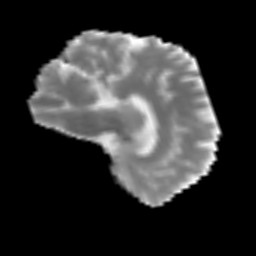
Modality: MD
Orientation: sagittal
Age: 70
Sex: male
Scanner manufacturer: siemens
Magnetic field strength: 3 T
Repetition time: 3.2 s
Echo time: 0.081 s